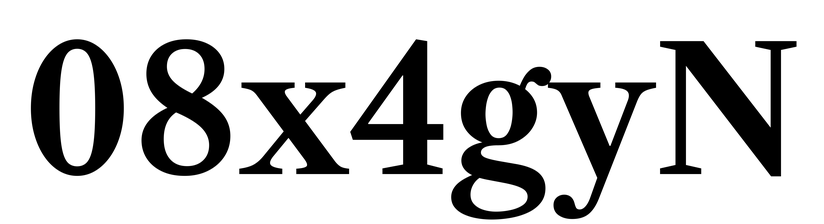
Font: LibreCaslonText_SemiBold